【题型】选择题　【知识点】立体几何　【难度】medium
在正四棱锥$P-ABCD$中，底面四边形$ABCD$是边长为$\sqrt{2}$的正方形，当该正四棱锥的外接球半径$R$与内切球半径$r$之比最小时，则该正四棱锥的体积为（ ）

A. $\dfrac{2\sqrt{2}+2}{3}$
B. $\dfrac{2\sqrt{2}+1}{3}$
C. $2\sqrt{2}+2$
D. $\dfrac{2\sqrt{\sqrt{2}+2}}{3}$
【解答】
【答案】B
【分析】对外接球，根据几何关系建立方程求解半径$R$；对内切球，先求出侧面三角形面积进而得到四棱锥表面积，再利用等体积法求出内切球半径$r$，最后得到$\frac{R}{r}$的表达式，通过换元法结合基本不等式求其最小值及对应的$h$值，最后利用锥体体积公式求解即可。
【详解】设正四棱锥$P-ABCD$的高为$h$，设$AC \cap BD=O_1$，连接$PO_1$，则$PO_1 \perp$平面$ABCD$，
设该正四棱锥的外接球球心为$O$，则$O$在直线$PO_1$上，
取$AD$的中点$M$，连接$PM$、$O_1M$，

对外接球：$1^2 + |h-R|^2 = R^2$，解得：$R = \frac{h^2+1}{2h}$，
对内切球：$PM = \sqrt{PO_1^2 + O_1M^2} = \sqrt{h^2+\frac{1}{2}} \implies S_{\text{侧}} = 4 \times \frac{1}{2} \times \sqrt{2} \times \sqrt{h^2+\frac{1}{2}} = 2\sqrt{2h^2+1}$，
故四棱锥表面积$S_{\text{表}} = 2 + 2\sqrt{2h^2+1}$，
由体积法：$r = \frac{3V}{S_{\text{表}}} = \frac{2h}{2+2\sqrt{2h^2+1}} = \frac{h}{1+\sqrt{2h^2+1}}$，
所以$\frac{R}{r} = \frac{h^2+1}{2h^2}\left(1+\sqrt{2h^2+1}\right)$，
令$t = \sqrt{2h^2+1} > 1$，则$h^2 = \frac{t^2-1}{2}$，
进而$\frac{R}{r} = \frac{\frac{t^2-1}{2}+1}{t^2-1}(1+t) = \frac{t^2+1}{2(t-1)} = \frac{[(t-1)+1]^2+1}{2(t-1)} = \frac{t-1}{2} + \frac{1}{t-1} + 1 \ge \sqrt{2}+1$，
当且仅当$\frac{t-1}{2} = \frac{1}{t-1}$，即$t=1+\sqrt{2}$时，$\frac{R}{r}$取最小值，此时$h = \sqrt{\frac{t^2-1}{2}} = \sqrt{1+\sqrt{2}}$，
因此，该正四棱锥的体积为$V_{P-ABCD} = \frac{1}{3}S_{\square ABCD} \cdot h = \frac{1}{3} \times 2 \times \sqrt{1+\sqrt{2}} = \frac{2\sqrt{1+\sqrt{2}}}{3}$。
故选：B
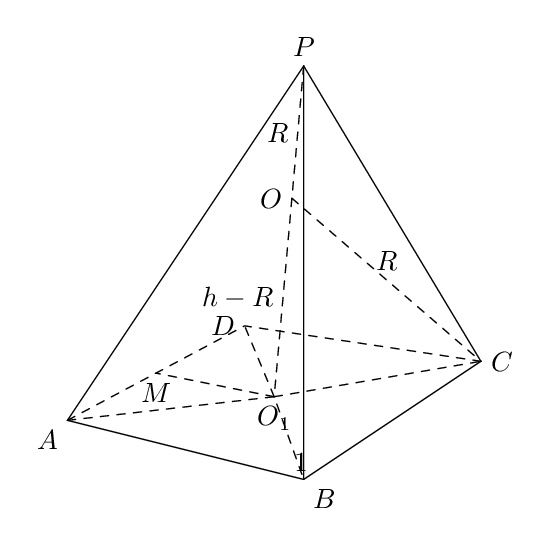